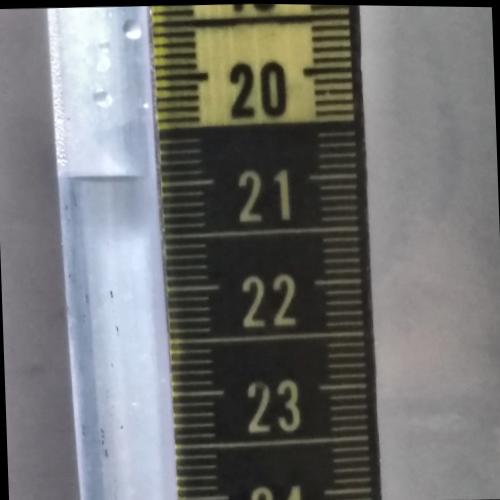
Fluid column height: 20.9 cm